Question: I currently have an image sliced up into rectangles and then placed over another image so that I can reveal the image in the back(figure1). I currently have the shapes animating in from left to right and top to bottom(figure2). I want the images to animate in a random way(figure3). Originally I created a position array that I shuffled the values of which created the effect that I want but that obviously also shuffled the image slices. So now I am creating an index array and shuffling the values. I want to swap the sliced images indexes with the new values in the shuffled index array. Splice is not giving the desired effect.

'''
for(i=0;i<100;i++){
var _s = new createjs.Sprite(this._ss);
_s.gotoAndStop(i);
this._container.addChild(_s);
if((i % 10)===0){
_ypos += 21;
_xpos = 34;
};
_s.x = _xpos;
_s.y = _ypos;
_xpos += 34;
this._indexArray.push(i);
this._shapeArr.push(_s);
}
this.shuffleArray(this._indexArray);
for(j=0;j<100;j++){
this._shapeArr[j]//CHANGE INDEX HERE
}
'''
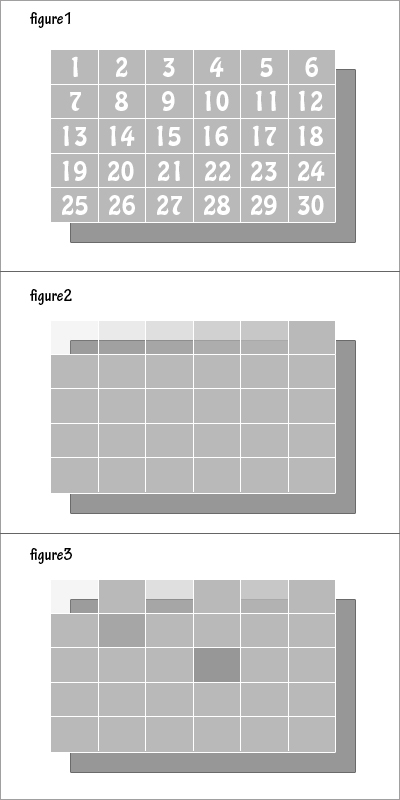
Answer: For anyone else that is trying to do something similar here is the revised code in the second for loop. I found this link which helped me to resolve the issue so check the link out and if you find it helpful then give the guy a +1
<URL>
'''
for(j=0;j<100;j++){
//CHANGED CHILD INDEX HERE
this._shapeArr.splice(this._indexArray[j],0,this._shapeArr.splice(j,1)[0]);
}
'''